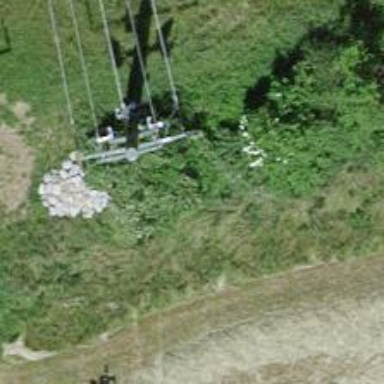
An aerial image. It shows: Power pole.